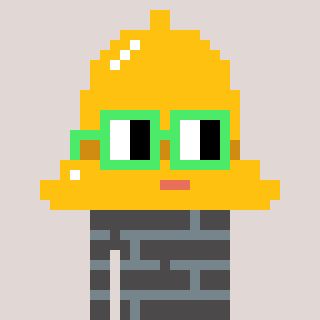
a pixel art character with square light green glasses, a bell-shaped head and a grayscale-colored body on a warm background